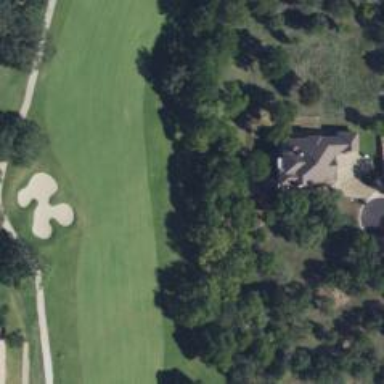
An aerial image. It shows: Lush grass fairway on golf course.